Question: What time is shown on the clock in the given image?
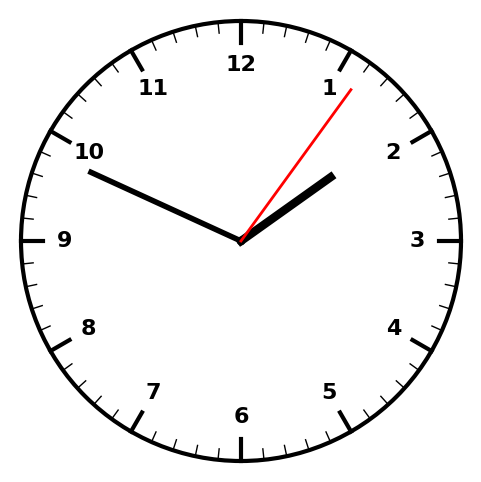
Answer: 01:49:06